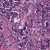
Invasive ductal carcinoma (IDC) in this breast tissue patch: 1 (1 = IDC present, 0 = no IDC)